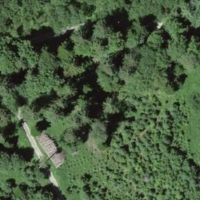
EUNIS habitat code: 44
Species observed at this site:
Petasites albus